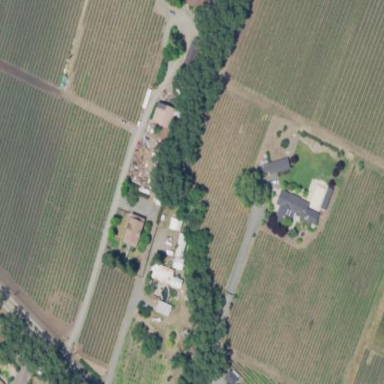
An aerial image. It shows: Vineyard growing grapes.